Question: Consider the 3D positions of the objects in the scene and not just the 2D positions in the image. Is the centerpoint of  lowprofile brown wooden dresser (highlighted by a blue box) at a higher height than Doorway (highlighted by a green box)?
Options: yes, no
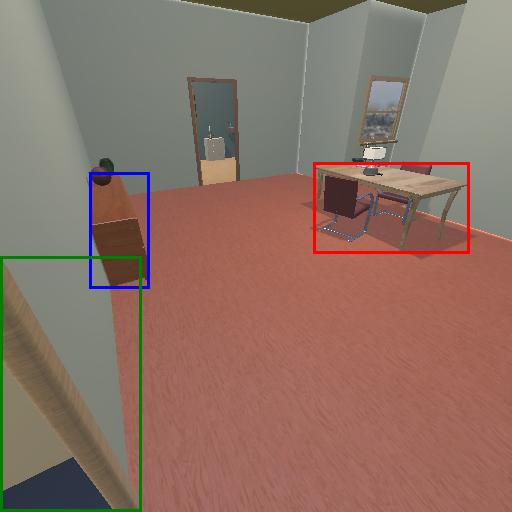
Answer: yes